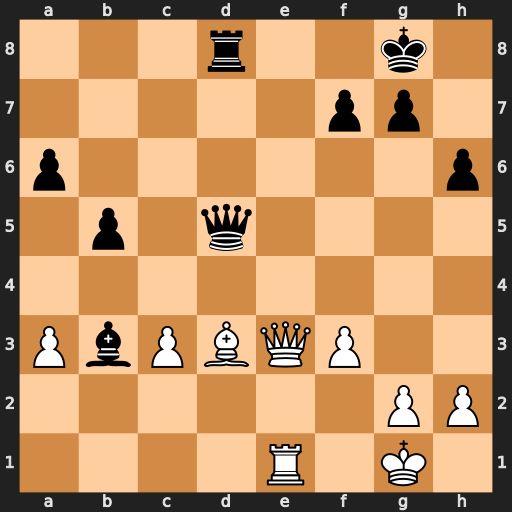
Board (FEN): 3r2k1/5pp1/p6p/1p1q4/8/PbPBQP2/6PP/4R1K1
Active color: w
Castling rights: -
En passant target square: -
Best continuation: Qe8+ Rxe8 Rxe8#